Question: i have mysql database over cpanel, i want to access through my localhost page..
'''
<?php
$con1 = mysql_connect("mywebsiteip","mysql_username","mysql_user_password");
if(!$con1)
{
die ("Could not connect " . mysql_error());
}
else
{
echo "Good connection";
}
mysql_close($con1);
?>
'''
When i run it, it cannot connect to mysql database over cpanel. and i even tried up
'''
$con1 = mysql_connect("mywebsiteip:portnumber","mysql_username","mysql_user_password");
'''
Can any let me know, which one is good way. Below is the image or error

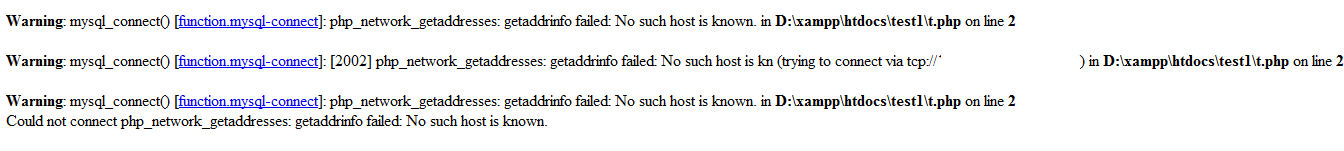
Answer: You should give the correct connection code!
'''
$con1 = mysql_connect("localhost:/tmp/mysql.sock","mysql_username","mysql_user_password");
'''
I hope this should / must work for you. Enjoy!